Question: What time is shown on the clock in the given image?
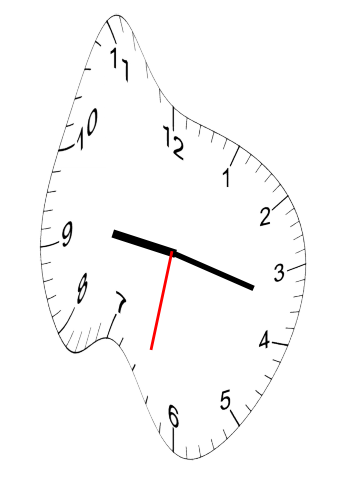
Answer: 09:17:32